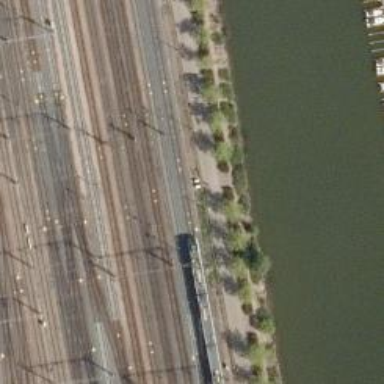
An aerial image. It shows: Railway with continuous electrified contact line.